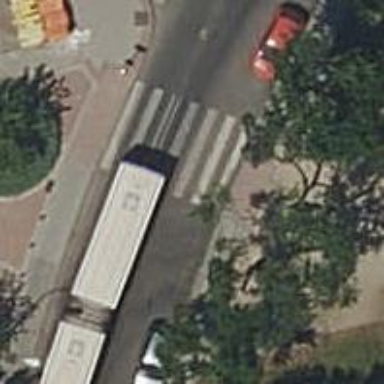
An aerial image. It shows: Marked crossing on footway.